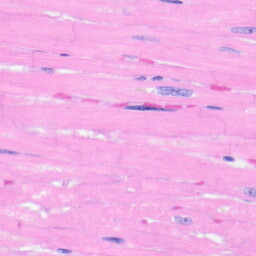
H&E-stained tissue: Heart